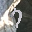
Label: 7